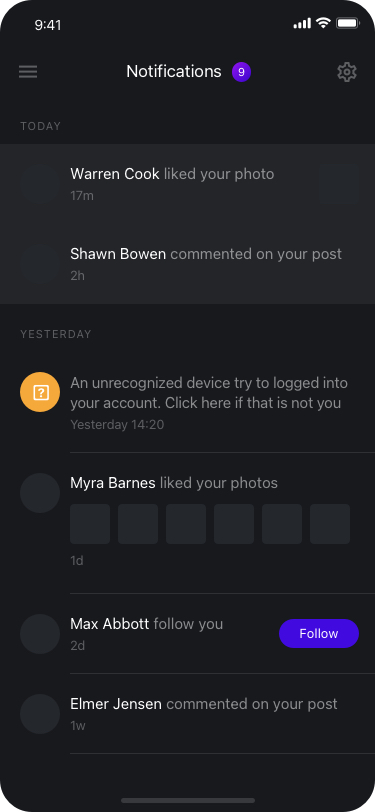
Text in this UI design:
Warren Cook liked your photo
17m
Shawn Bowen commented on your post
2h
Elmer Jensen commented on your post
1w
An unrecognized device try to logged into your account. Click here if that is not you
Yesterday 14:20

Myra Barnes liked your photos
1d
Follow
Max Abbott follow you
2d
YESTERDAY
TODAY
Notifications
9